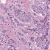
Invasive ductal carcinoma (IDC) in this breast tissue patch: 1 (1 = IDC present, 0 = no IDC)